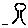
Label: tree